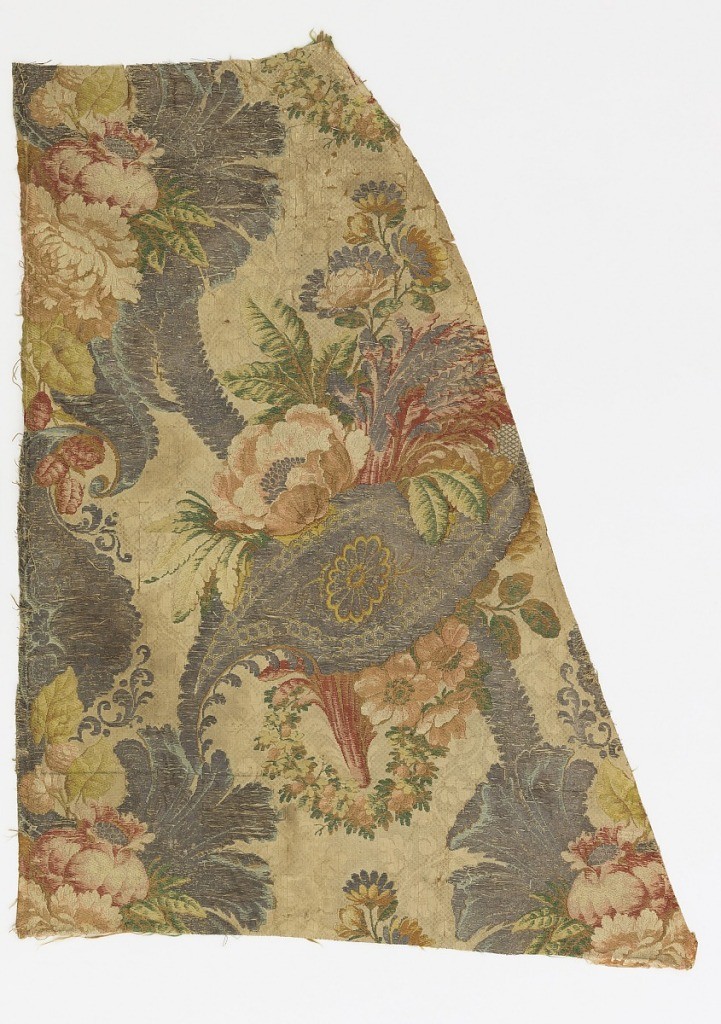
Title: Fragments
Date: early 18th century
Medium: silk, metallic yarns Technique: printed on compound weave with discontinuous supplementary weft patterning (brocaded)
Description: Two fragments of woven fabric showing a continuous vertical floral pattern in polychrome with metallic yarns on a cream ground.